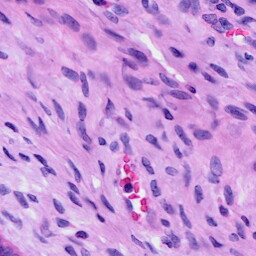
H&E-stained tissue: Cervix